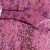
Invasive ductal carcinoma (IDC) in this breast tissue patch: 0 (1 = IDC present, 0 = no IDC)